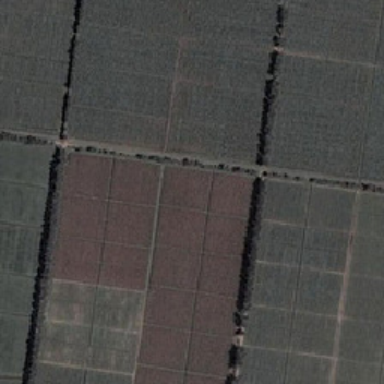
One of six parts of the farmland is red and the other is dark green .